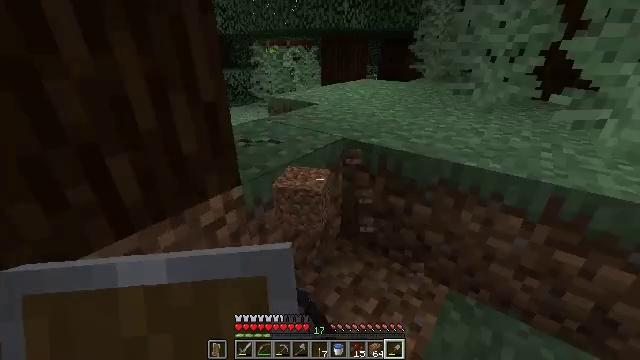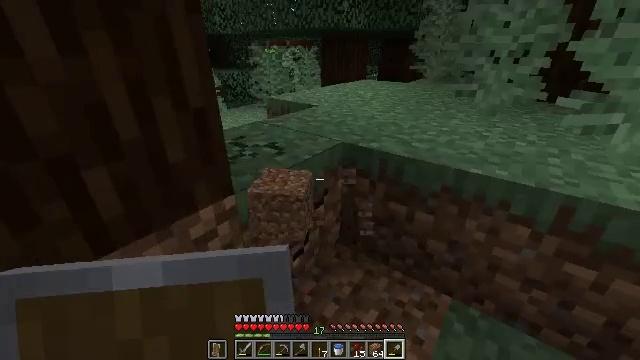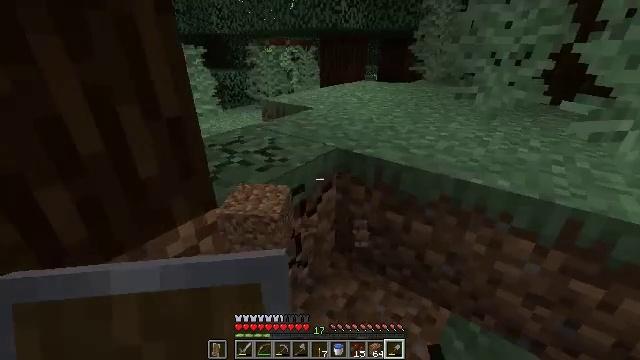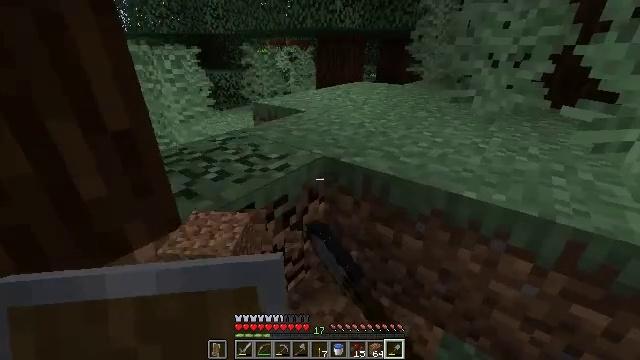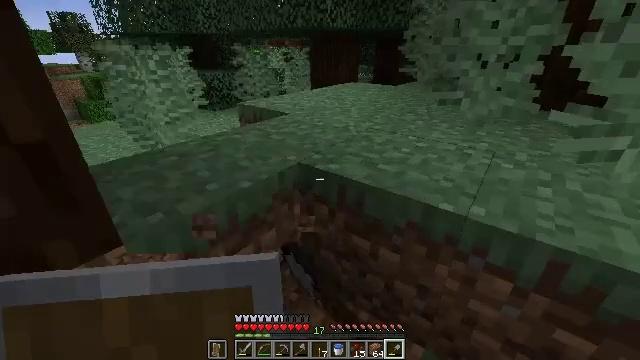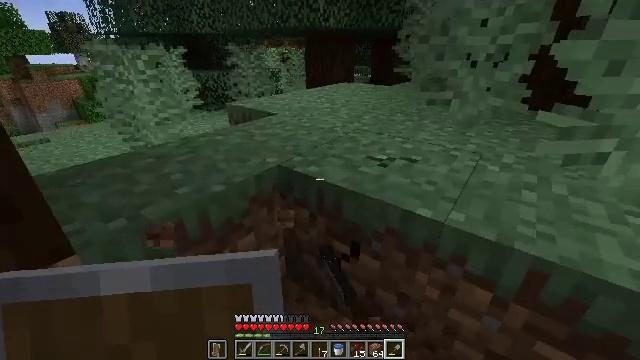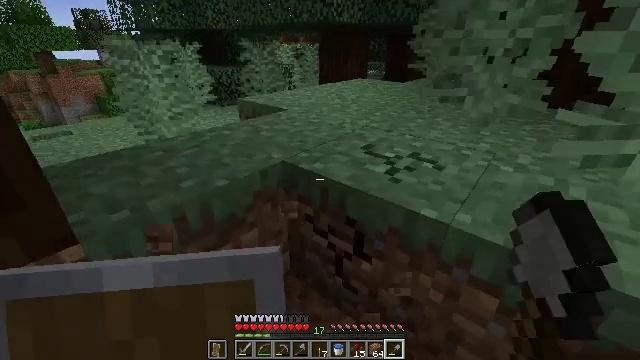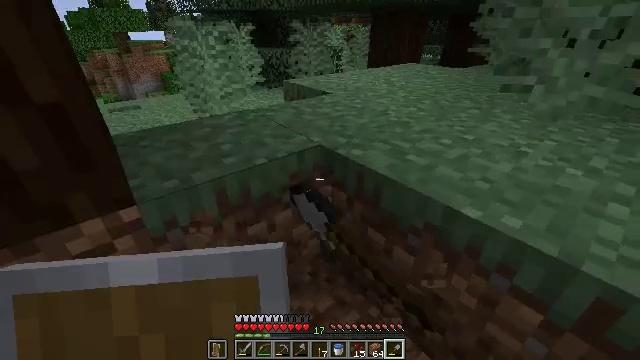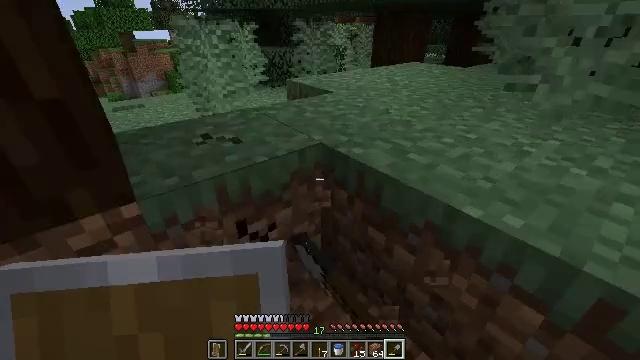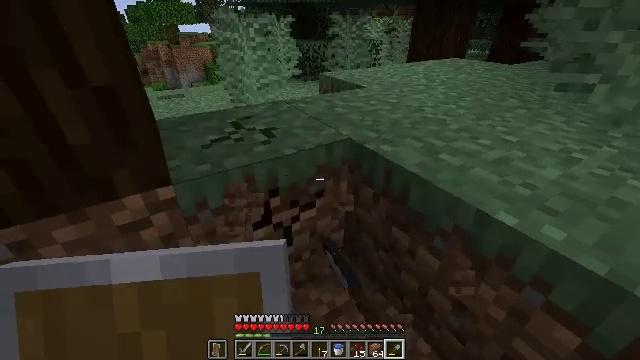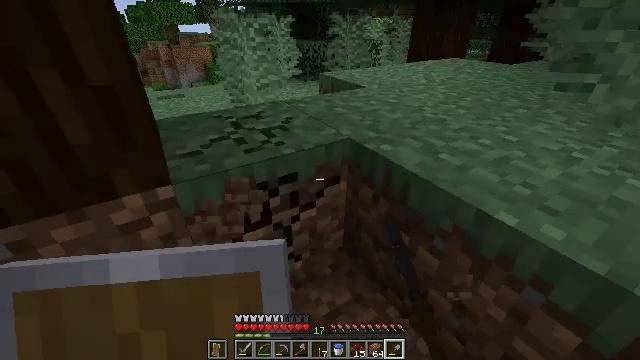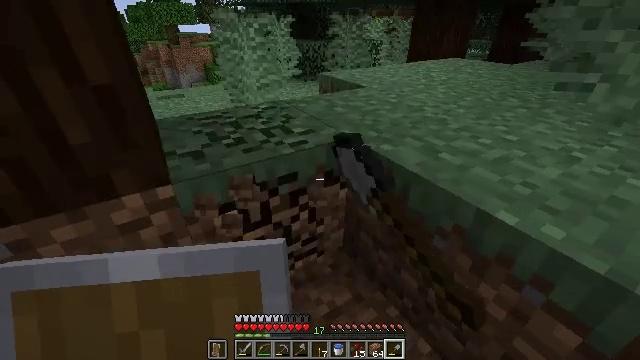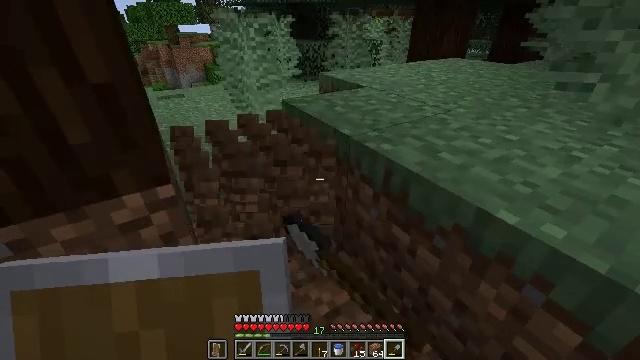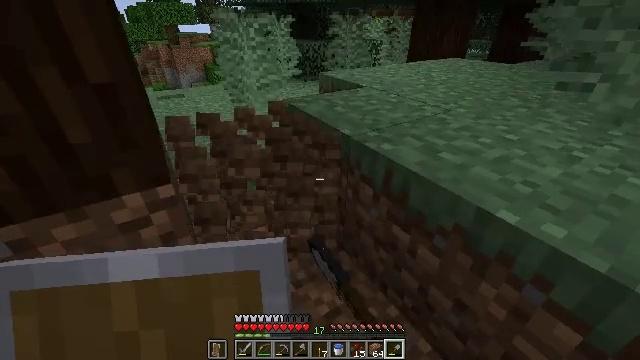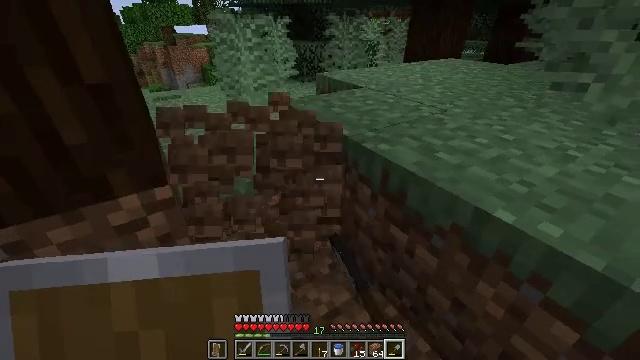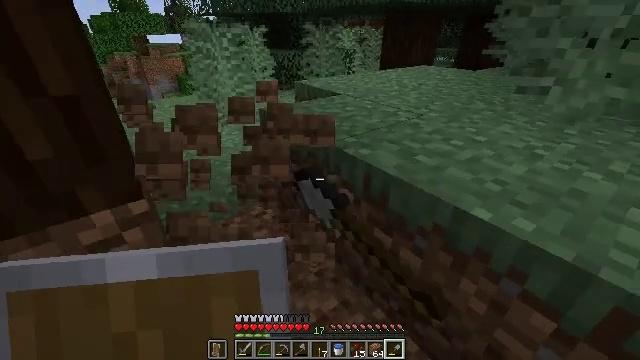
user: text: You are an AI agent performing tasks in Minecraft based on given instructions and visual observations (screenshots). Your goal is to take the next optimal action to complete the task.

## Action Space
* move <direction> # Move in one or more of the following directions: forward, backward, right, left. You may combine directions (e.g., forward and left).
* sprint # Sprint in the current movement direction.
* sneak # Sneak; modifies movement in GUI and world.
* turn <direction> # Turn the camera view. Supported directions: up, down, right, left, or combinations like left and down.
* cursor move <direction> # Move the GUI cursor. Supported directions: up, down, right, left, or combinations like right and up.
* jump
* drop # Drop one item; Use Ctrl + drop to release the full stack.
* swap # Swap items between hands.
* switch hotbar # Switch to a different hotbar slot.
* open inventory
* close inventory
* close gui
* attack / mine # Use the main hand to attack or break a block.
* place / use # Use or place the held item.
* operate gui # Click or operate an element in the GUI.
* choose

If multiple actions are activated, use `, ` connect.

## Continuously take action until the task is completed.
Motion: motion action
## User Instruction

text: Collect the grass block using a shovel.
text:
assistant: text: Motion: move forward, attack / mine
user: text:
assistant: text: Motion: move forward and move right, attack / mine
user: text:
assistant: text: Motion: move forward and move right, attack / mine
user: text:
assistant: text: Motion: move right, attack / mine
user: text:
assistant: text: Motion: attack / mine
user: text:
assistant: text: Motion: turn left, attack / mine
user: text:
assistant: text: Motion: turn left and down, attack / mine
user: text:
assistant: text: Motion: attack / mine
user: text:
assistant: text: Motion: turn left and down, attack / mine
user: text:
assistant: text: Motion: attack / mine
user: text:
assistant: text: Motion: attack / mine
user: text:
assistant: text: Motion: attack / mine
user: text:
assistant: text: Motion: attack / mine
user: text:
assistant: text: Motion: attack / mine
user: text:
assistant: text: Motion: turn right and up, attack / mine
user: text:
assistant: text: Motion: turn right and up, attack / mine
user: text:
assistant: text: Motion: attack / mine